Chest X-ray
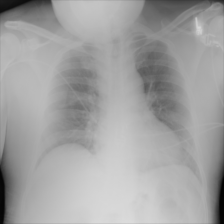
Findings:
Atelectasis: negative
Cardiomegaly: negative
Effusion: negative
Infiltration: negative
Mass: negative
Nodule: negative
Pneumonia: negative
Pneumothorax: negative
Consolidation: negative
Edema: negative
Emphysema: negative
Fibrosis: negative
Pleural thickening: negative
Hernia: negative